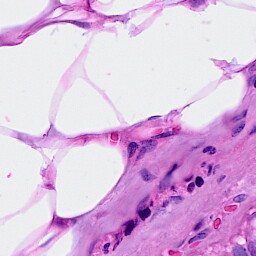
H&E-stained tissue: Breast